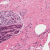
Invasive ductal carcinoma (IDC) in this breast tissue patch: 0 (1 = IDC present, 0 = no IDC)